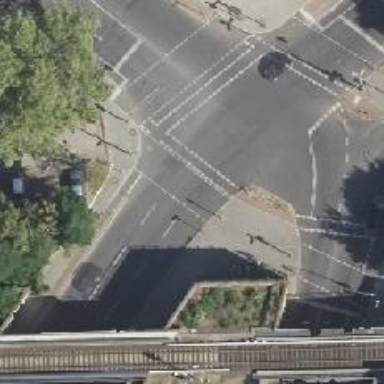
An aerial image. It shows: Road crossing with traffic signals.